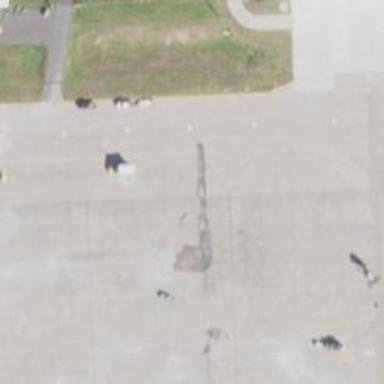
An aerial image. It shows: View of taxiway at the airport.